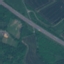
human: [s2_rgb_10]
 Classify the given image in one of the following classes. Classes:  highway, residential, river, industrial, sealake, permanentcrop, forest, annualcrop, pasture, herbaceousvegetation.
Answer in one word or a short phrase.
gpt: Highway